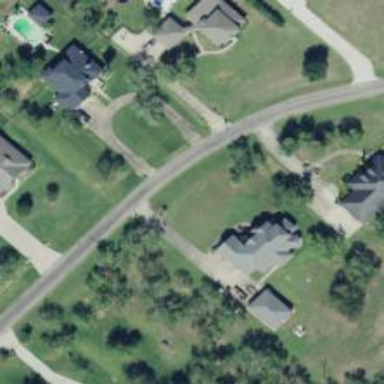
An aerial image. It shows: Residential road.